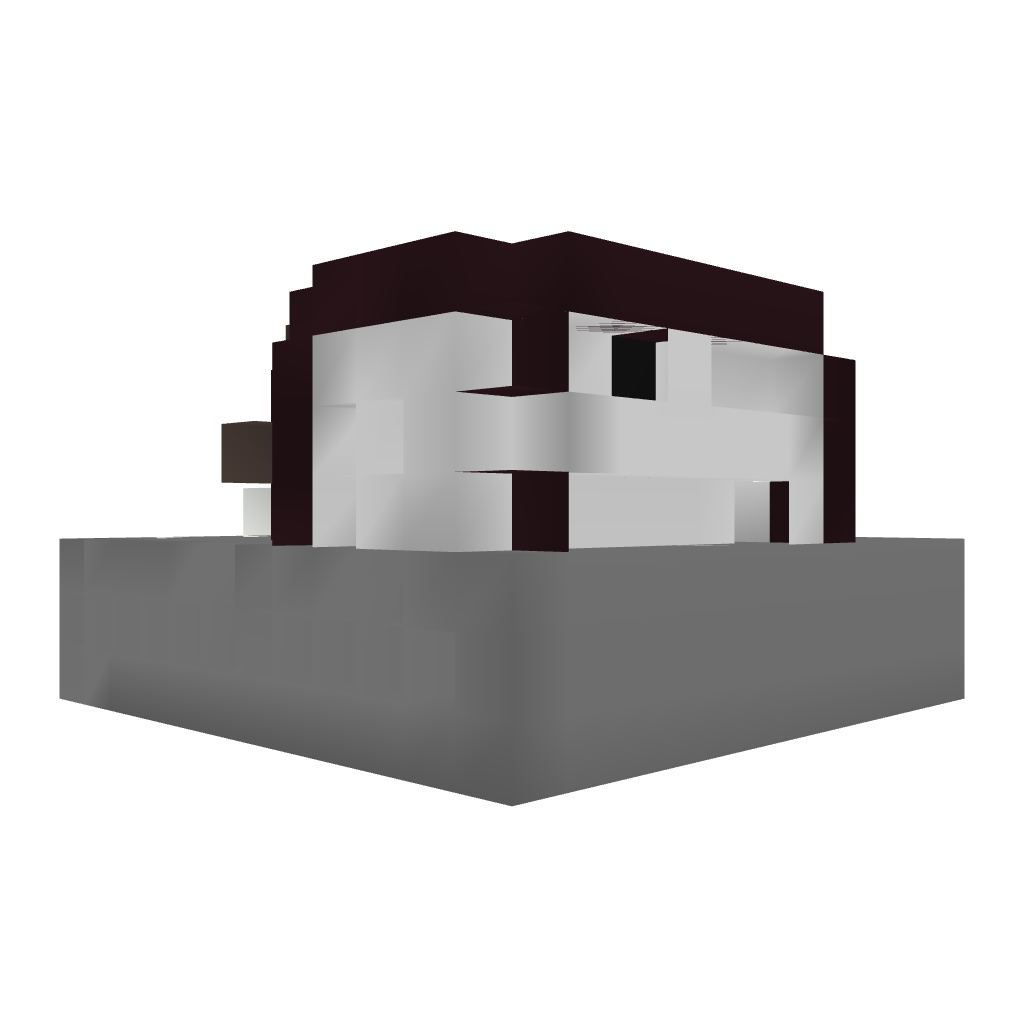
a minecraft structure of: Black Jack game